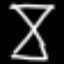
Label: hourglass